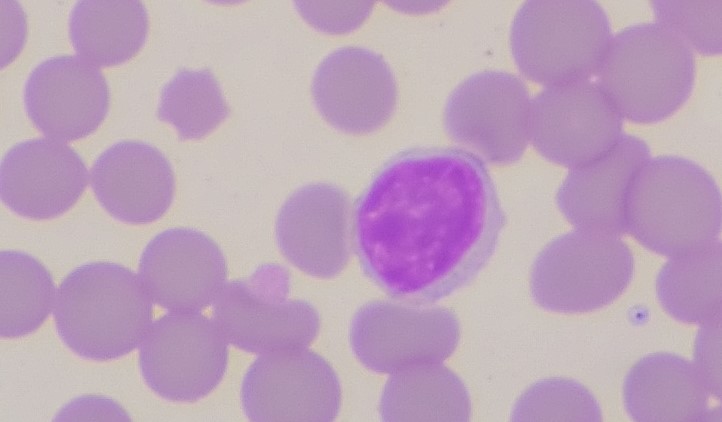
White blood cell type: Lymphocyte